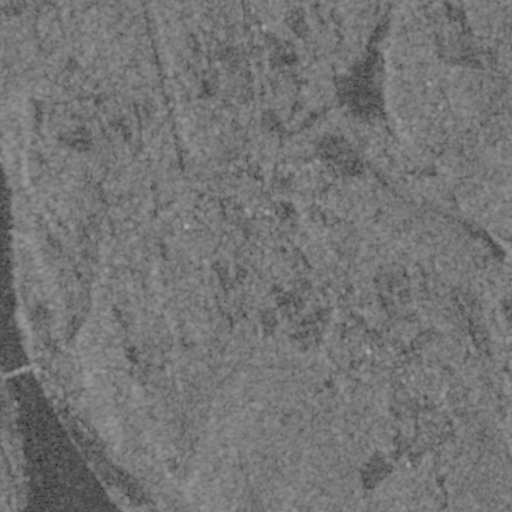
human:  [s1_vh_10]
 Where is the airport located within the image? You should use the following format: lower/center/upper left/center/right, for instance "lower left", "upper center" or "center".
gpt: The airport is located in the lower left of the image.
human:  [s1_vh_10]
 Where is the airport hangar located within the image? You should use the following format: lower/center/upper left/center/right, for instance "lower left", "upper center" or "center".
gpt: The airport hangar is located in the lower left of the image.
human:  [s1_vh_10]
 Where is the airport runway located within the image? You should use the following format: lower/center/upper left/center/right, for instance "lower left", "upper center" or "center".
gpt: The airport runway is located in the lower left of the image.
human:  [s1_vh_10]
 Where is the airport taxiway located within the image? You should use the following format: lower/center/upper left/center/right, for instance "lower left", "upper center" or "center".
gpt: The airport taxiway is located in the lower left of the image.
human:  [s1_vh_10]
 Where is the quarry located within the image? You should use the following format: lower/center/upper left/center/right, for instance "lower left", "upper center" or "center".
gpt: The quarry is located in the center left of the image.
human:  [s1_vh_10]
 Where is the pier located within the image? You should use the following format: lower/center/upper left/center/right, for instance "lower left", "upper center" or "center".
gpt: The pier is located in the lower left of the image.
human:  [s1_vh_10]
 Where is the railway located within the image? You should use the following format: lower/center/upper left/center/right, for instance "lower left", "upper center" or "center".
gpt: The railway is located in the lower of the image.
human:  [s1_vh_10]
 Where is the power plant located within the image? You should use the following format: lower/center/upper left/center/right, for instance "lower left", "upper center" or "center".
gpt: There is no power plant in the image.

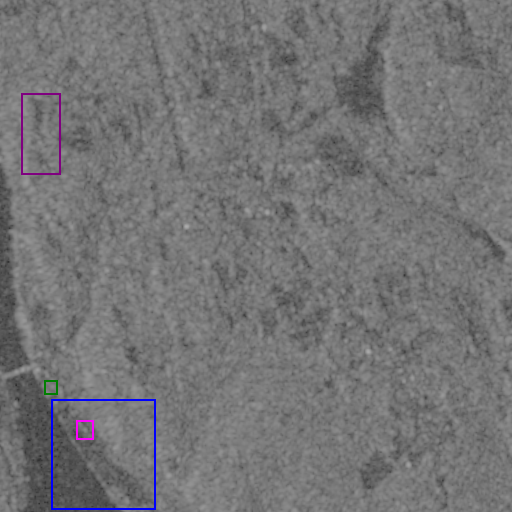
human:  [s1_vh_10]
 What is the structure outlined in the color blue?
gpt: The structure outlined in blue is an airport.
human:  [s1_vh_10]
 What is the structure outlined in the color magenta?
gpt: The structure outlined in magenta is an airport hangar.
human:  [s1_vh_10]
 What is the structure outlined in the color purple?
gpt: The structure outlined in purple is a park.
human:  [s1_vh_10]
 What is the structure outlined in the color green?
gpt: The structure outlined in green is a parking lot.
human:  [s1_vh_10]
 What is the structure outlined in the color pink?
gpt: There is no pink outline.